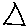
Label: triangle